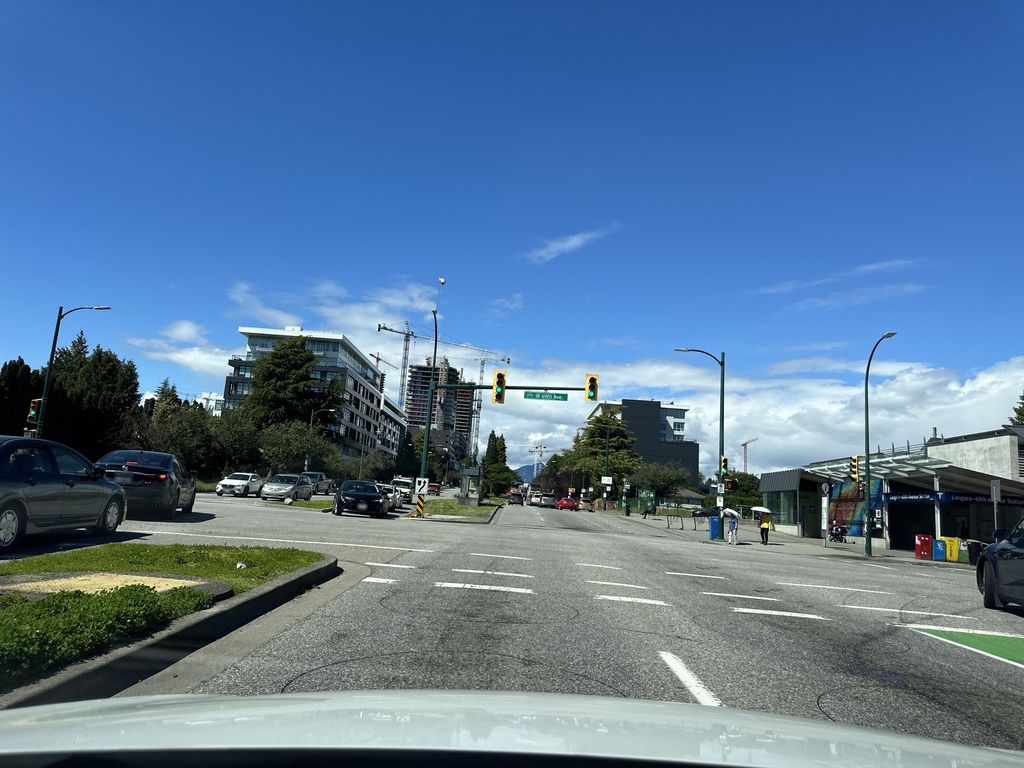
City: vancouver